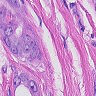
Metastatic tissue present: yes